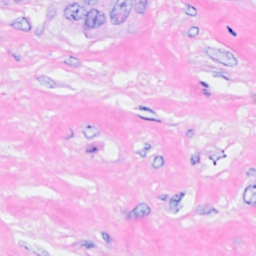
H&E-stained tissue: Breast